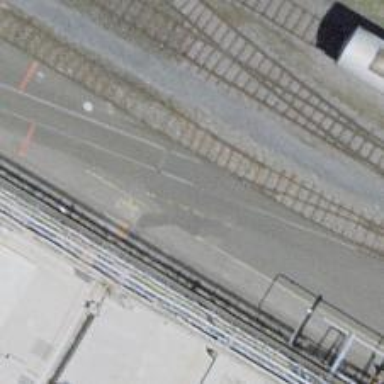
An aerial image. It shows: Single-track spur railway line.